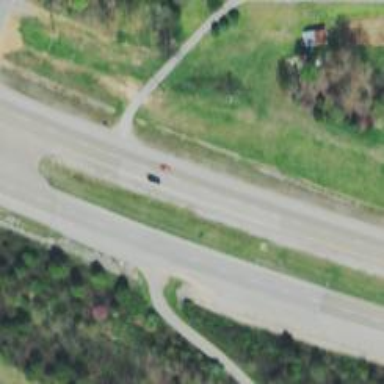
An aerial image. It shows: Trunk highway.